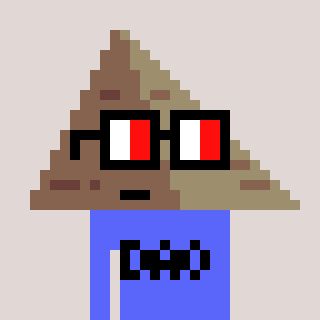
a pixel art character with square glasses with black frames and red eyes, a pyramid-shaped head and a purple-colored body on a warm background